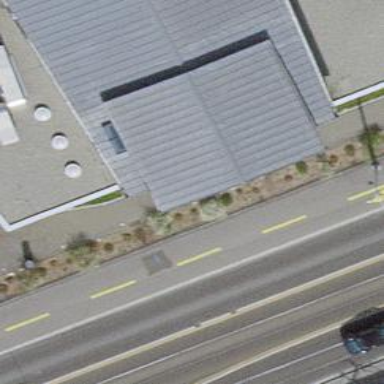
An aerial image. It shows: View of roof of building.